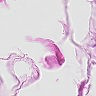
Metastatic tissue present: no